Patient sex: M
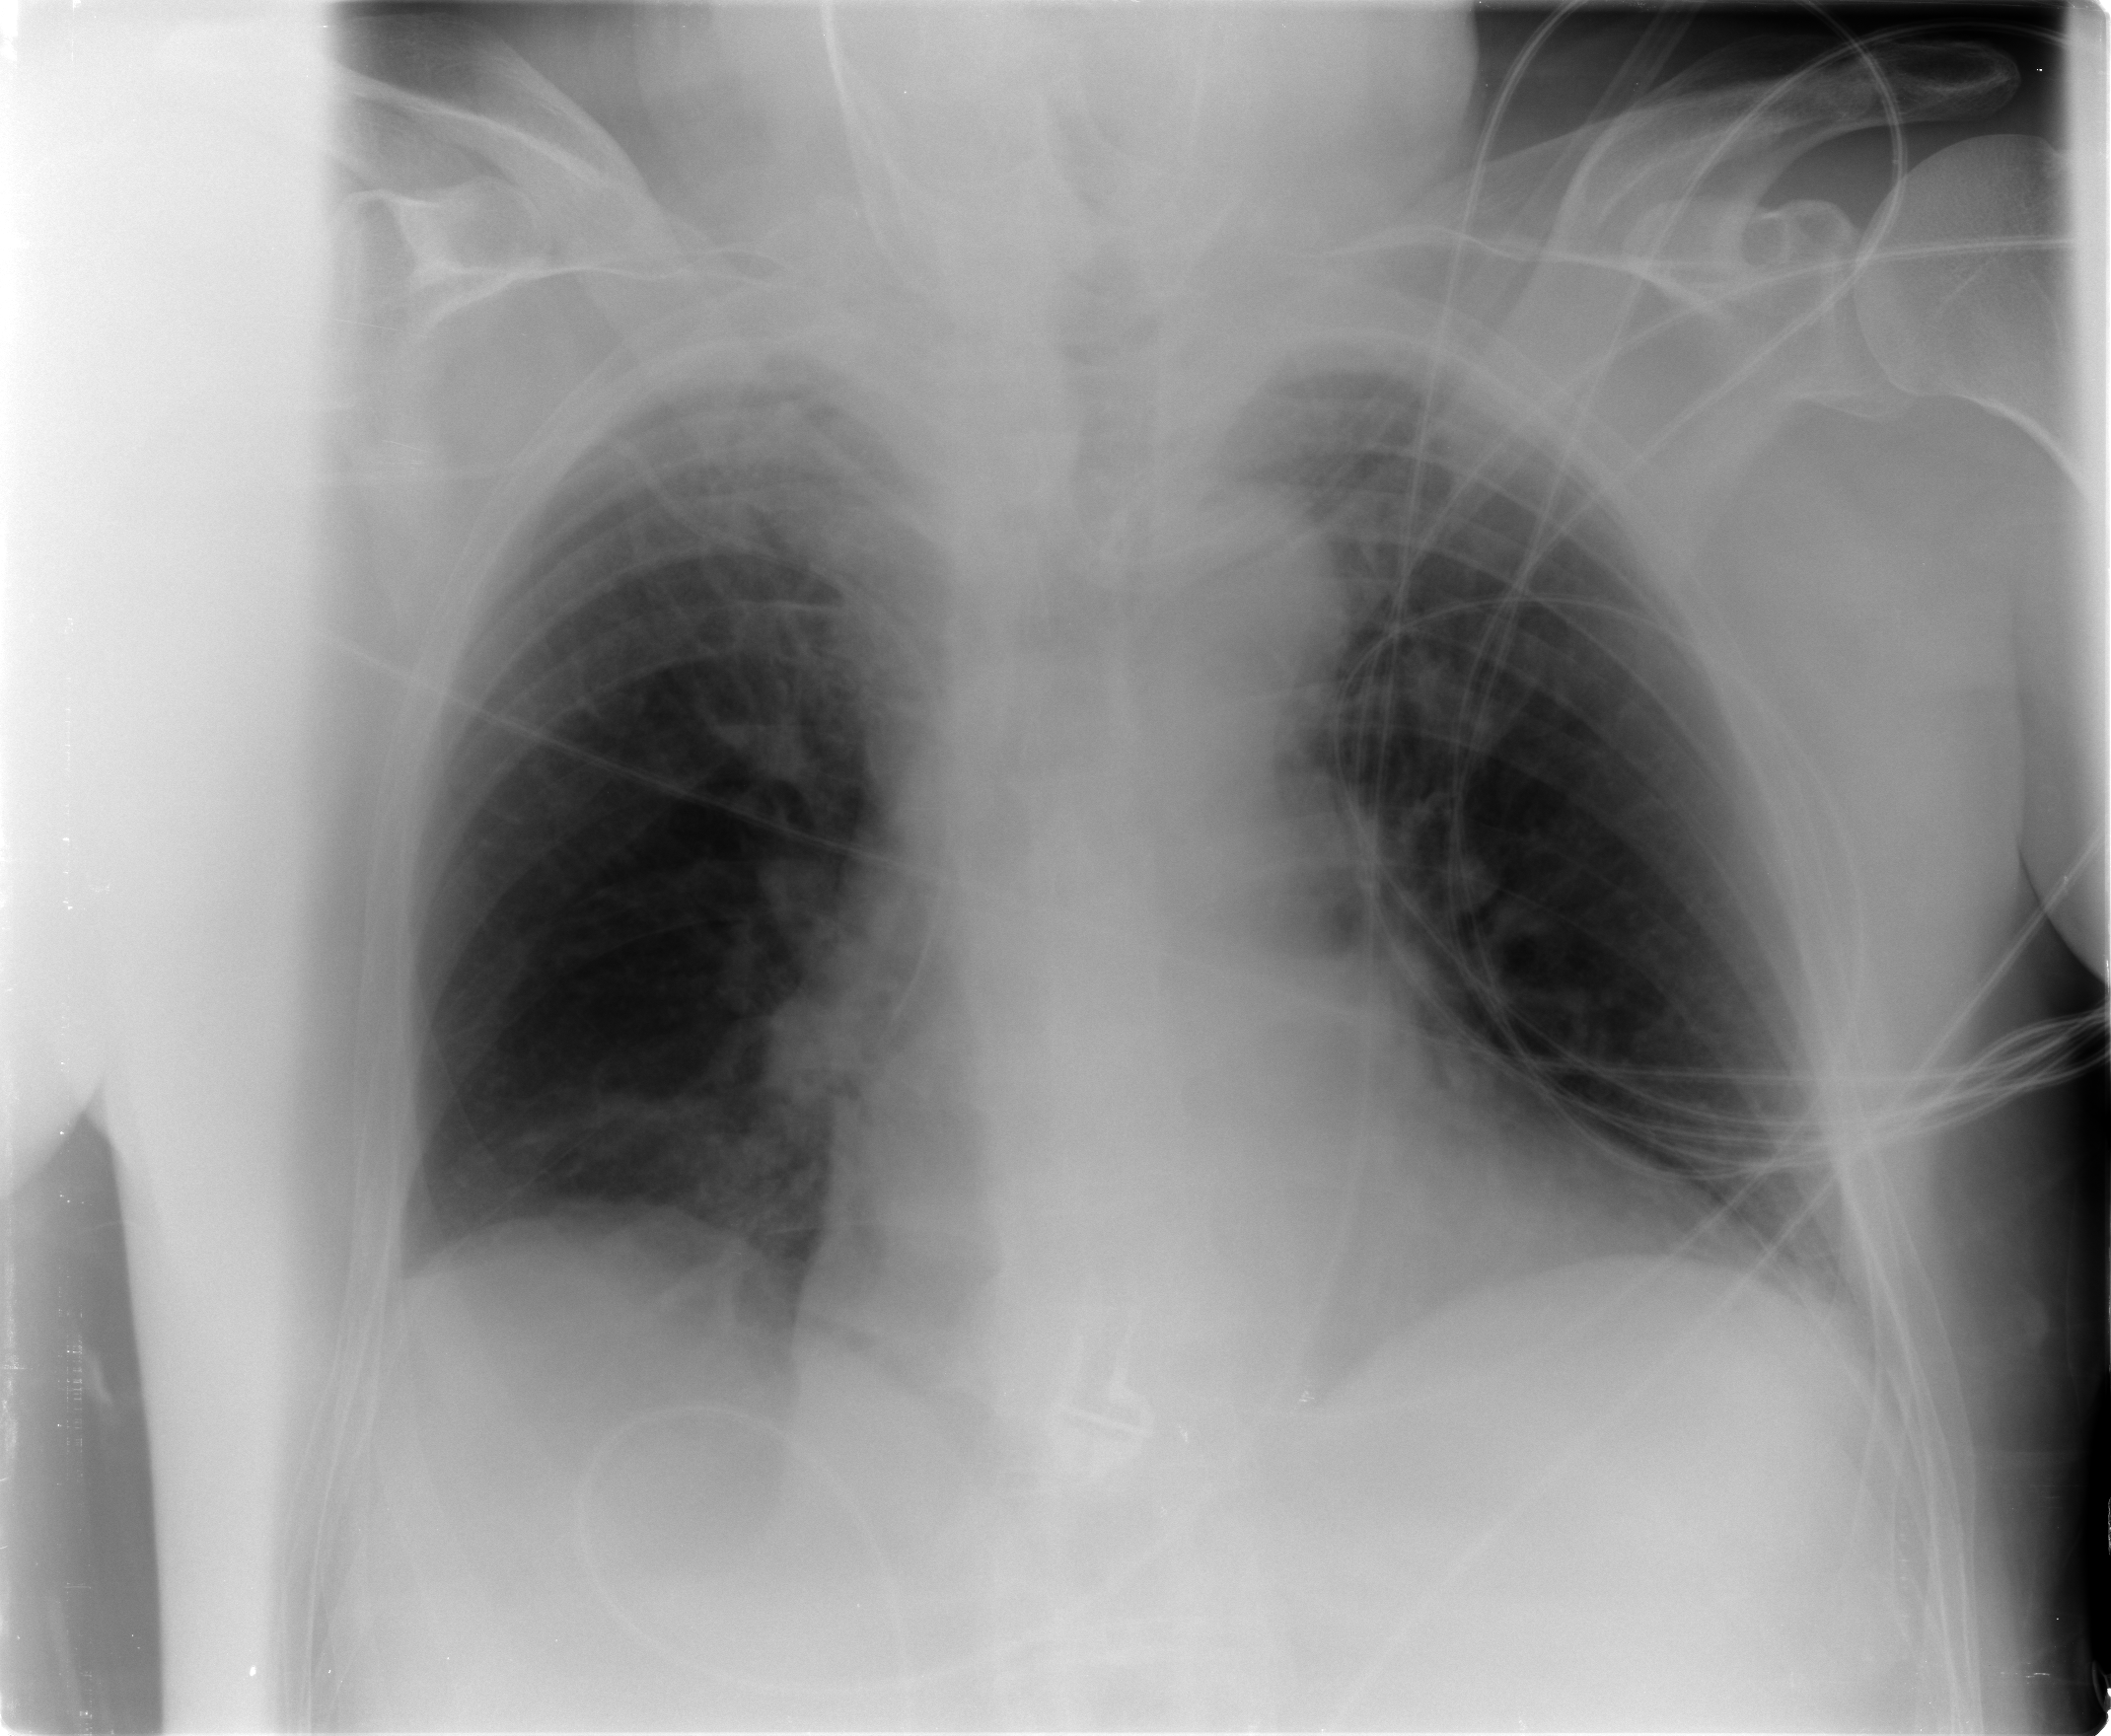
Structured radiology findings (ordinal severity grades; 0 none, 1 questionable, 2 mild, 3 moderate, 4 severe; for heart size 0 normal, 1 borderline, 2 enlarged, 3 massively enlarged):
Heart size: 2
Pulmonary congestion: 2
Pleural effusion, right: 1
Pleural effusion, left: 1
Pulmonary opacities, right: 0
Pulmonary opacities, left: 0
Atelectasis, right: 2
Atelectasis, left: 2